Question: I'm making a little CMS for the news feed on the front page of my webpage, and when an Admin submits news to the newsfeed, I want to show the newly created news on the page, I currently have
'''
function showResponse(data) {
console.log('Triggered');
var rowDiv = document.createElement('div');
rowDiv.id = 'rowDiv';
var titleSpan = document.createElement('div');
titleSpan.className = 'span9';
titleSpan.innerHTML = data.success.title;
console.log(titleSpan);
var timeSpan = document.createElement('div');
timeSpan.className = 'span9';
timeSpan.innerHTML = data.success.createdAt;
console.log(timeSpan);
var bodySpan = document.createElement('div');
bodySpan.className = 'span9';
bodySpan.innerHTML = data.success.body;
console.log(bodySpan);
document.getElementById('newsfeed').appendChild(rowDiv);
document.getElementById('rowDiv').appendChild(titleSpan);
document.getElementById('rowDiv').appendChild(timeSpan);
document.getElementById('rowDiv').appendChild(bodySpan);
}
// Jade template for node
div#newsfeed
for info in newsFeed
div(class='row', style='border-bottom: 1px solid lightgrey; margin-bottom: 1%; padding-top: 1%;')
div.span9
h2=info.title
div.span9
p.muted.credit=info.createdAt
div.span9
p= info.body
'''
That little jade portion at the bottom is just the html templating language I'm using with 'Node.js', so this works great, the only problem is, when it is added to the page, it doesn't seem to have any css styling at all from its class name, does anybody know why that would be?
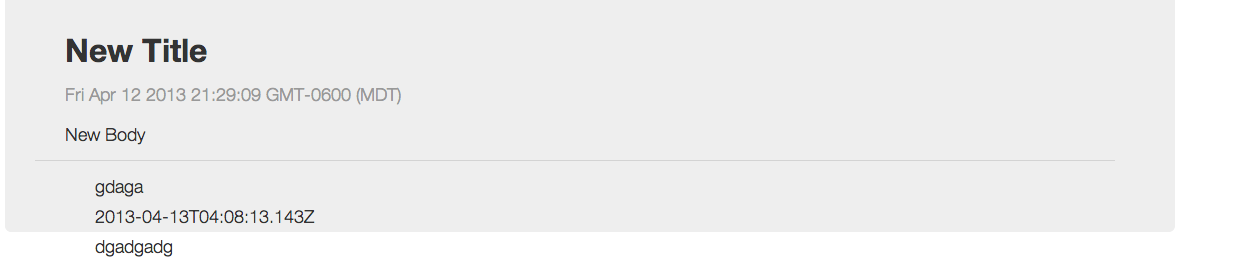
Answer: first of all, you are doing this wrong way, second, you didn't add class to rowDiv
'''
var rowDiv = document.createElement('div');
rowDiv.className = "row" // <- this is your problem
rowDiv.style = "border-bottom: 1px solid lightgrey; margin-bottom: 1%; padding-top: 1%;" // <- and this you should identify in css
var titleSpan = document.createElement('div');
titleSpan.className = 'span9';
titleSpan.innerHTML = data.success.title;
rowDiv.append(titleSpan);
var timeSpan = document.createElement('div');
timeSpan.className = 'span9';
timeSpan.innerHTML = data.success.createdAt;
rowDiv.append(timeSpan);
var bodySpan = document.createElement('div');
bodySpan.className = 'span9';
bodySpan.innerHTML = data.success.body;
rowDiv.append(bodySpan);
document.getElementById('newsfeed').appendChild(rowDiv);
'''
and if you are already generating page on-fly, try to check out js templating system like <URL>, so you can store templates in more appropriate manner